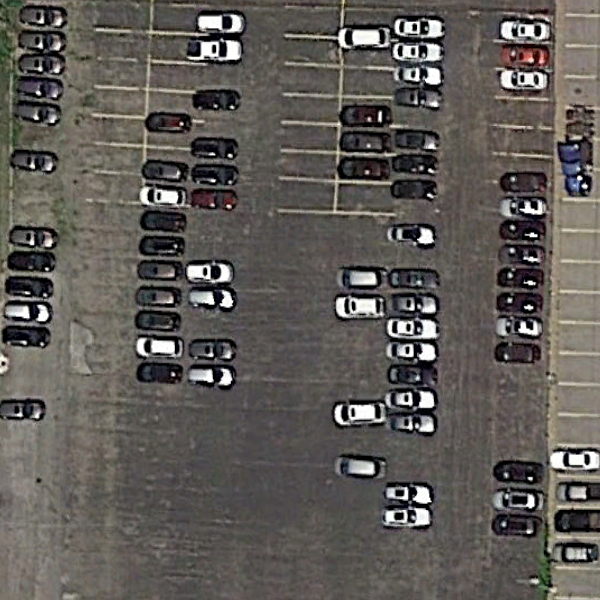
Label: Parking